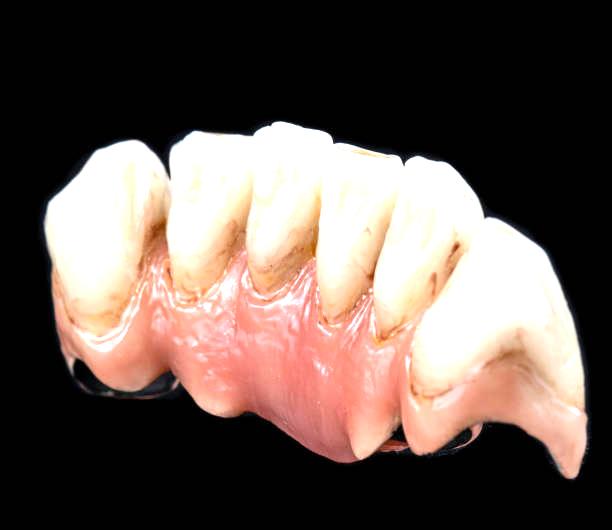
Condition: Calculus